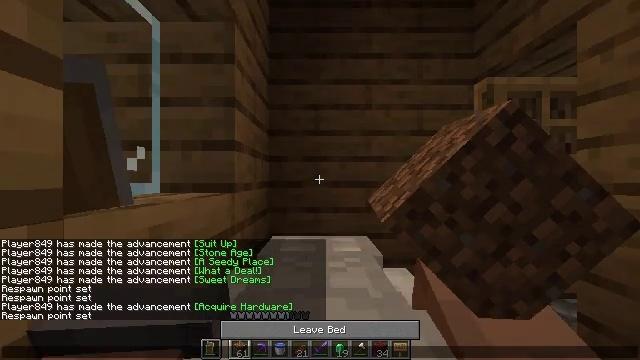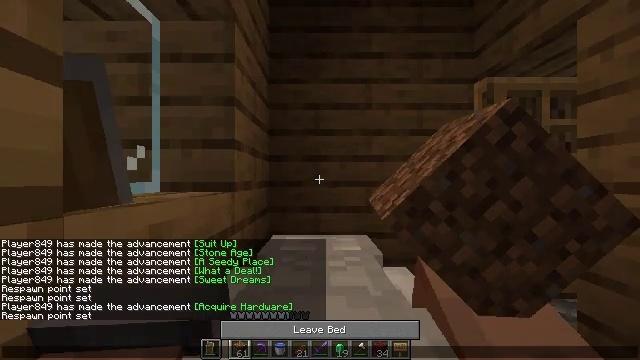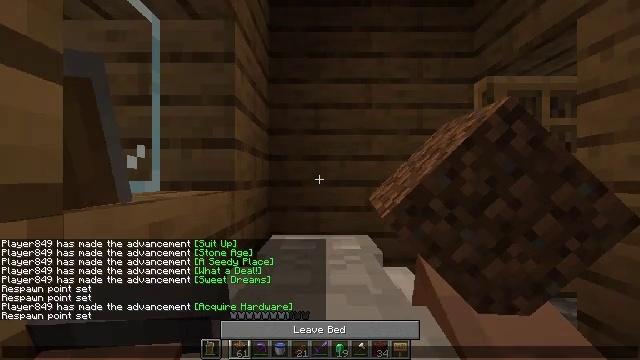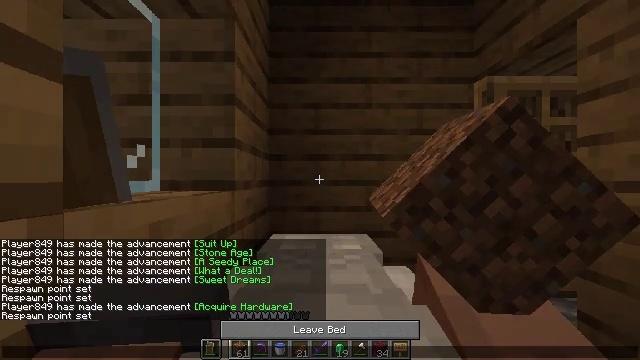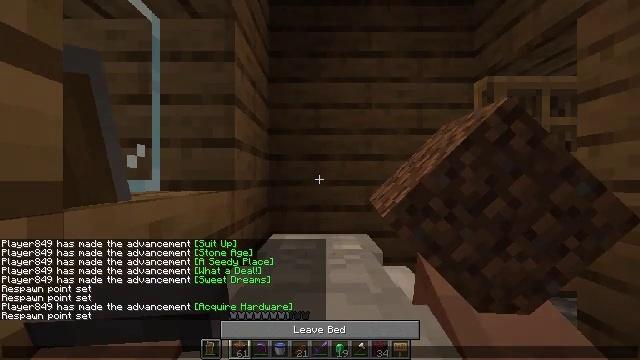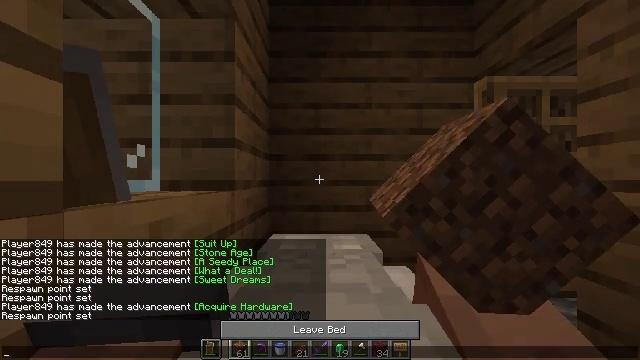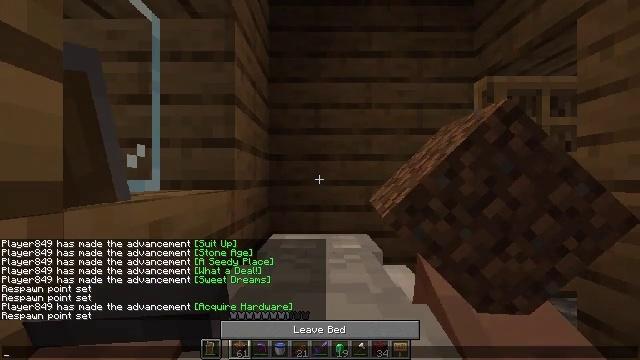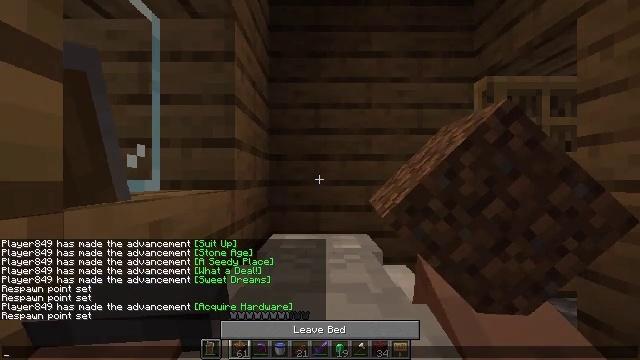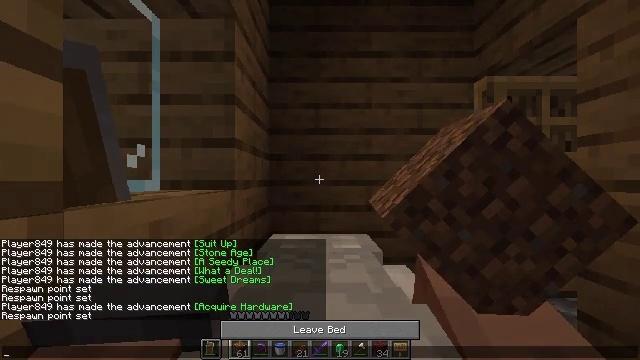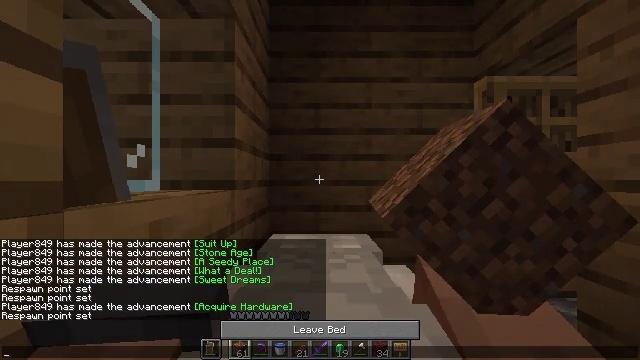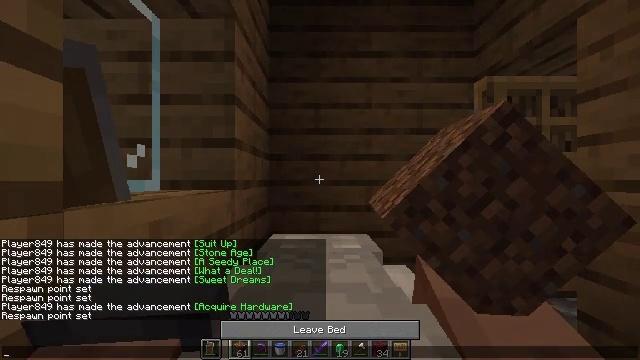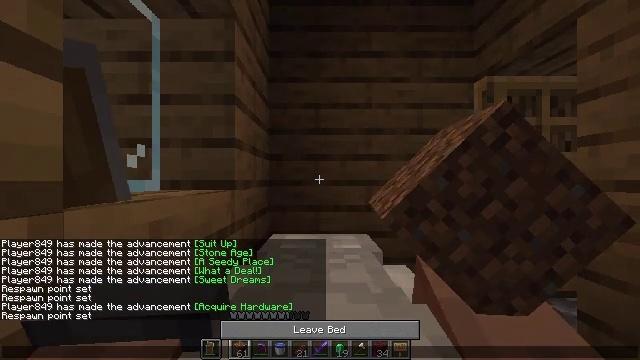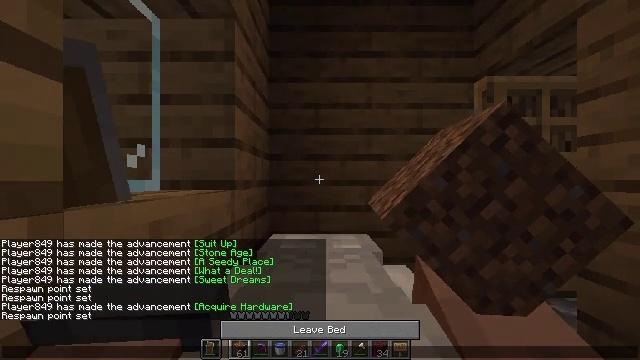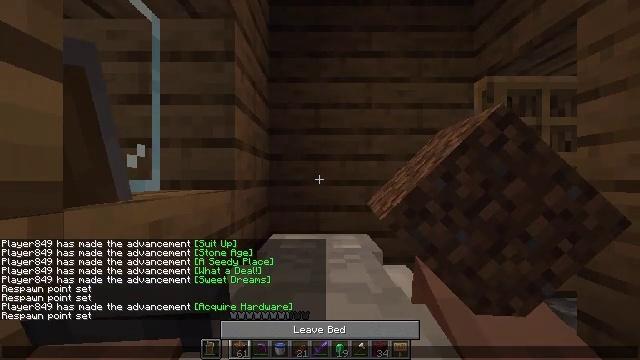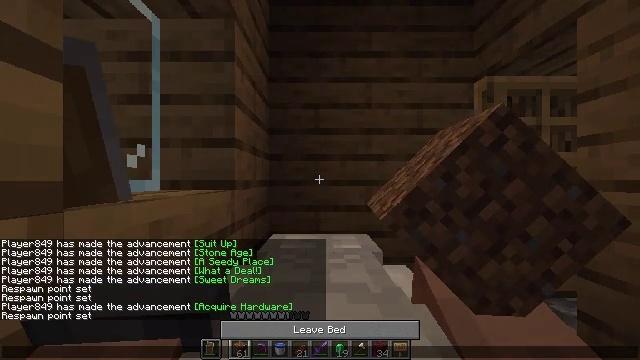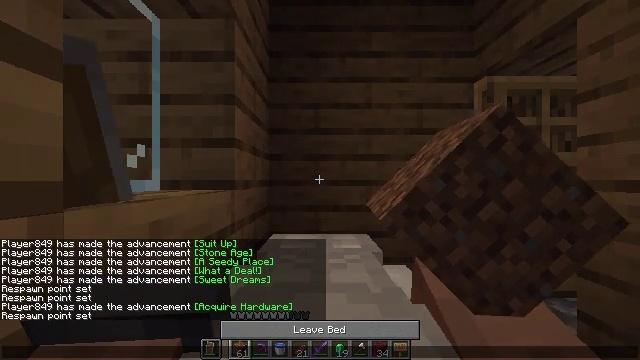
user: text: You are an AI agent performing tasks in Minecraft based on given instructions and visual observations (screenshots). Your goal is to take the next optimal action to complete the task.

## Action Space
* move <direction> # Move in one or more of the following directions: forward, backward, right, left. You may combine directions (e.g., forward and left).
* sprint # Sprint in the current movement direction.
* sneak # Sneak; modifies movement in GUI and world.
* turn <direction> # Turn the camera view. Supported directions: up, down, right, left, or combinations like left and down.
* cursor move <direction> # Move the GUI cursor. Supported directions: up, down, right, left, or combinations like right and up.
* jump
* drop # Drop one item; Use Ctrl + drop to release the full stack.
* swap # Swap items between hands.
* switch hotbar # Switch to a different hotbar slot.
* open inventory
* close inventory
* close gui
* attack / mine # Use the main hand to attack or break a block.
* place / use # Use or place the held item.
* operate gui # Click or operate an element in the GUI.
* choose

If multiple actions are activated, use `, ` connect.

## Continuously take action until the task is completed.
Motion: motion action
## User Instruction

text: Mine bamboo with your hand.
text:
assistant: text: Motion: no_op
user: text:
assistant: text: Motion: no_op
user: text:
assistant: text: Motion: no_op
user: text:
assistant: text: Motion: no_op
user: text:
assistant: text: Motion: no_op
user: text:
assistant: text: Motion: no_op
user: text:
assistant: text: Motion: no_op
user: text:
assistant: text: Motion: no_op
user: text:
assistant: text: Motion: no_op
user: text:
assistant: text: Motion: no_op
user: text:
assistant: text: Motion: no_op
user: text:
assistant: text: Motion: no_op
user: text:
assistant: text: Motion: no_op
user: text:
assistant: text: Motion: no_op
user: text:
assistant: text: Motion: no_op
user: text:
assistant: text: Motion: no_op
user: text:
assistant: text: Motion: no_op
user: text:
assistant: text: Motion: no_op
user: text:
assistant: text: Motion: no_op
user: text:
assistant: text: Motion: no_op
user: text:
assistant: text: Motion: no_op
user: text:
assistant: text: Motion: no_op
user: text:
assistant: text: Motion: no_op
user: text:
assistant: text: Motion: no_op
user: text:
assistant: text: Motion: no_op
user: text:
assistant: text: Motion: no_op
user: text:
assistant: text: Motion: no_op
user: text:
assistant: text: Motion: no_op
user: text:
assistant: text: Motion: no_op
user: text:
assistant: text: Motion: no_op